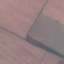
Label: AnnualCrop